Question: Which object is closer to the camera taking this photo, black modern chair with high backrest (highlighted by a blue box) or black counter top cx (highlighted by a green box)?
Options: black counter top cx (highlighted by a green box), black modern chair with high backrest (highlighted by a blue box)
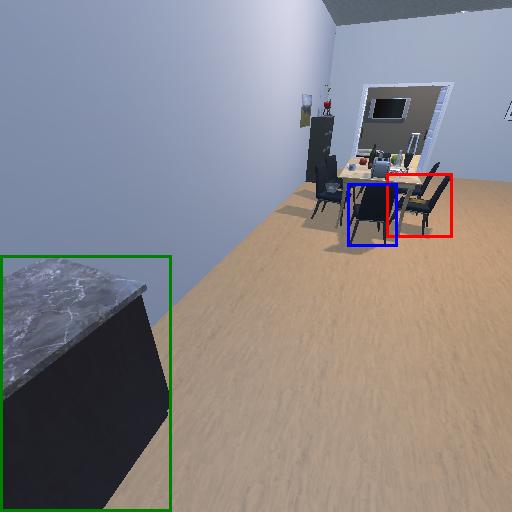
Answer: black counter top cx (highlighted by a green box)